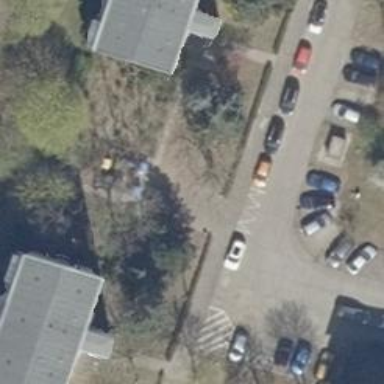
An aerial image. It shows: Compacted footway.